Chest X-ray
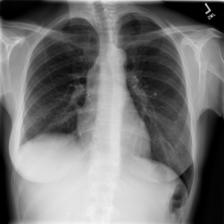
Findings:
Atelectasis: negative
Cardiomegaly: negative
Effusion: negative
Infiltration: negative
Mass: negative
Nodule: negative
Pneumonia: negative
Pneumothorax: negative
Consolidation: negative
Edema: negative
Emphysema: negative
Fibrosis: negative
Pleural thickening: negative
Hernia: negative